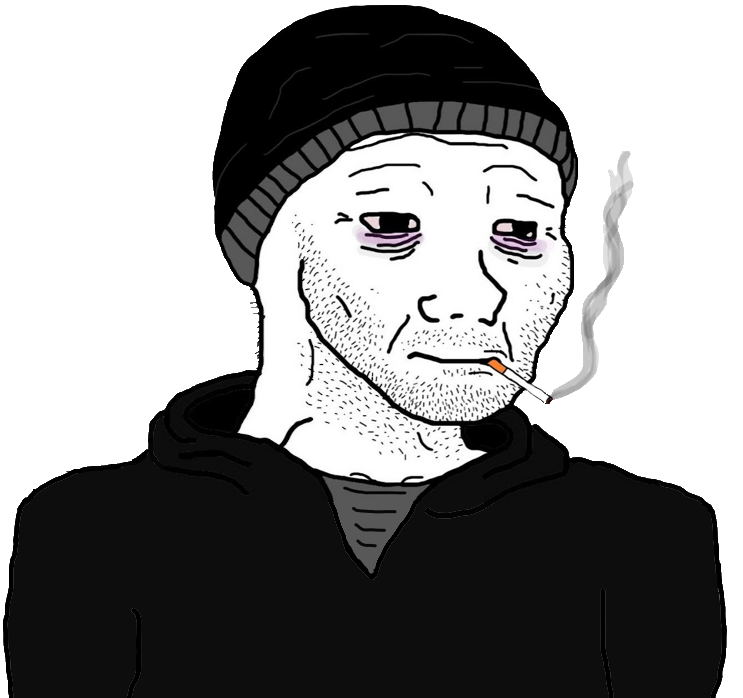
Label: 5_Doomer